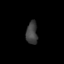
Tissue: skin
Cell type: Epithelial cells
Senescence score: 0.2314
Nuclear area (px): 254
Mean DAPI intensity: 63.831